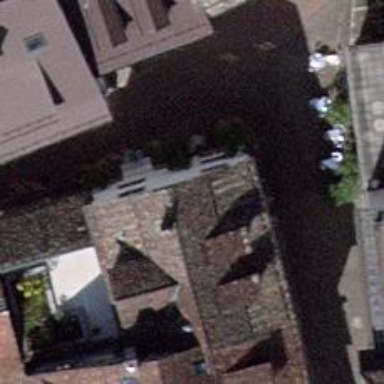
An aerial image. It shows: Cafe.